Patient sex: M
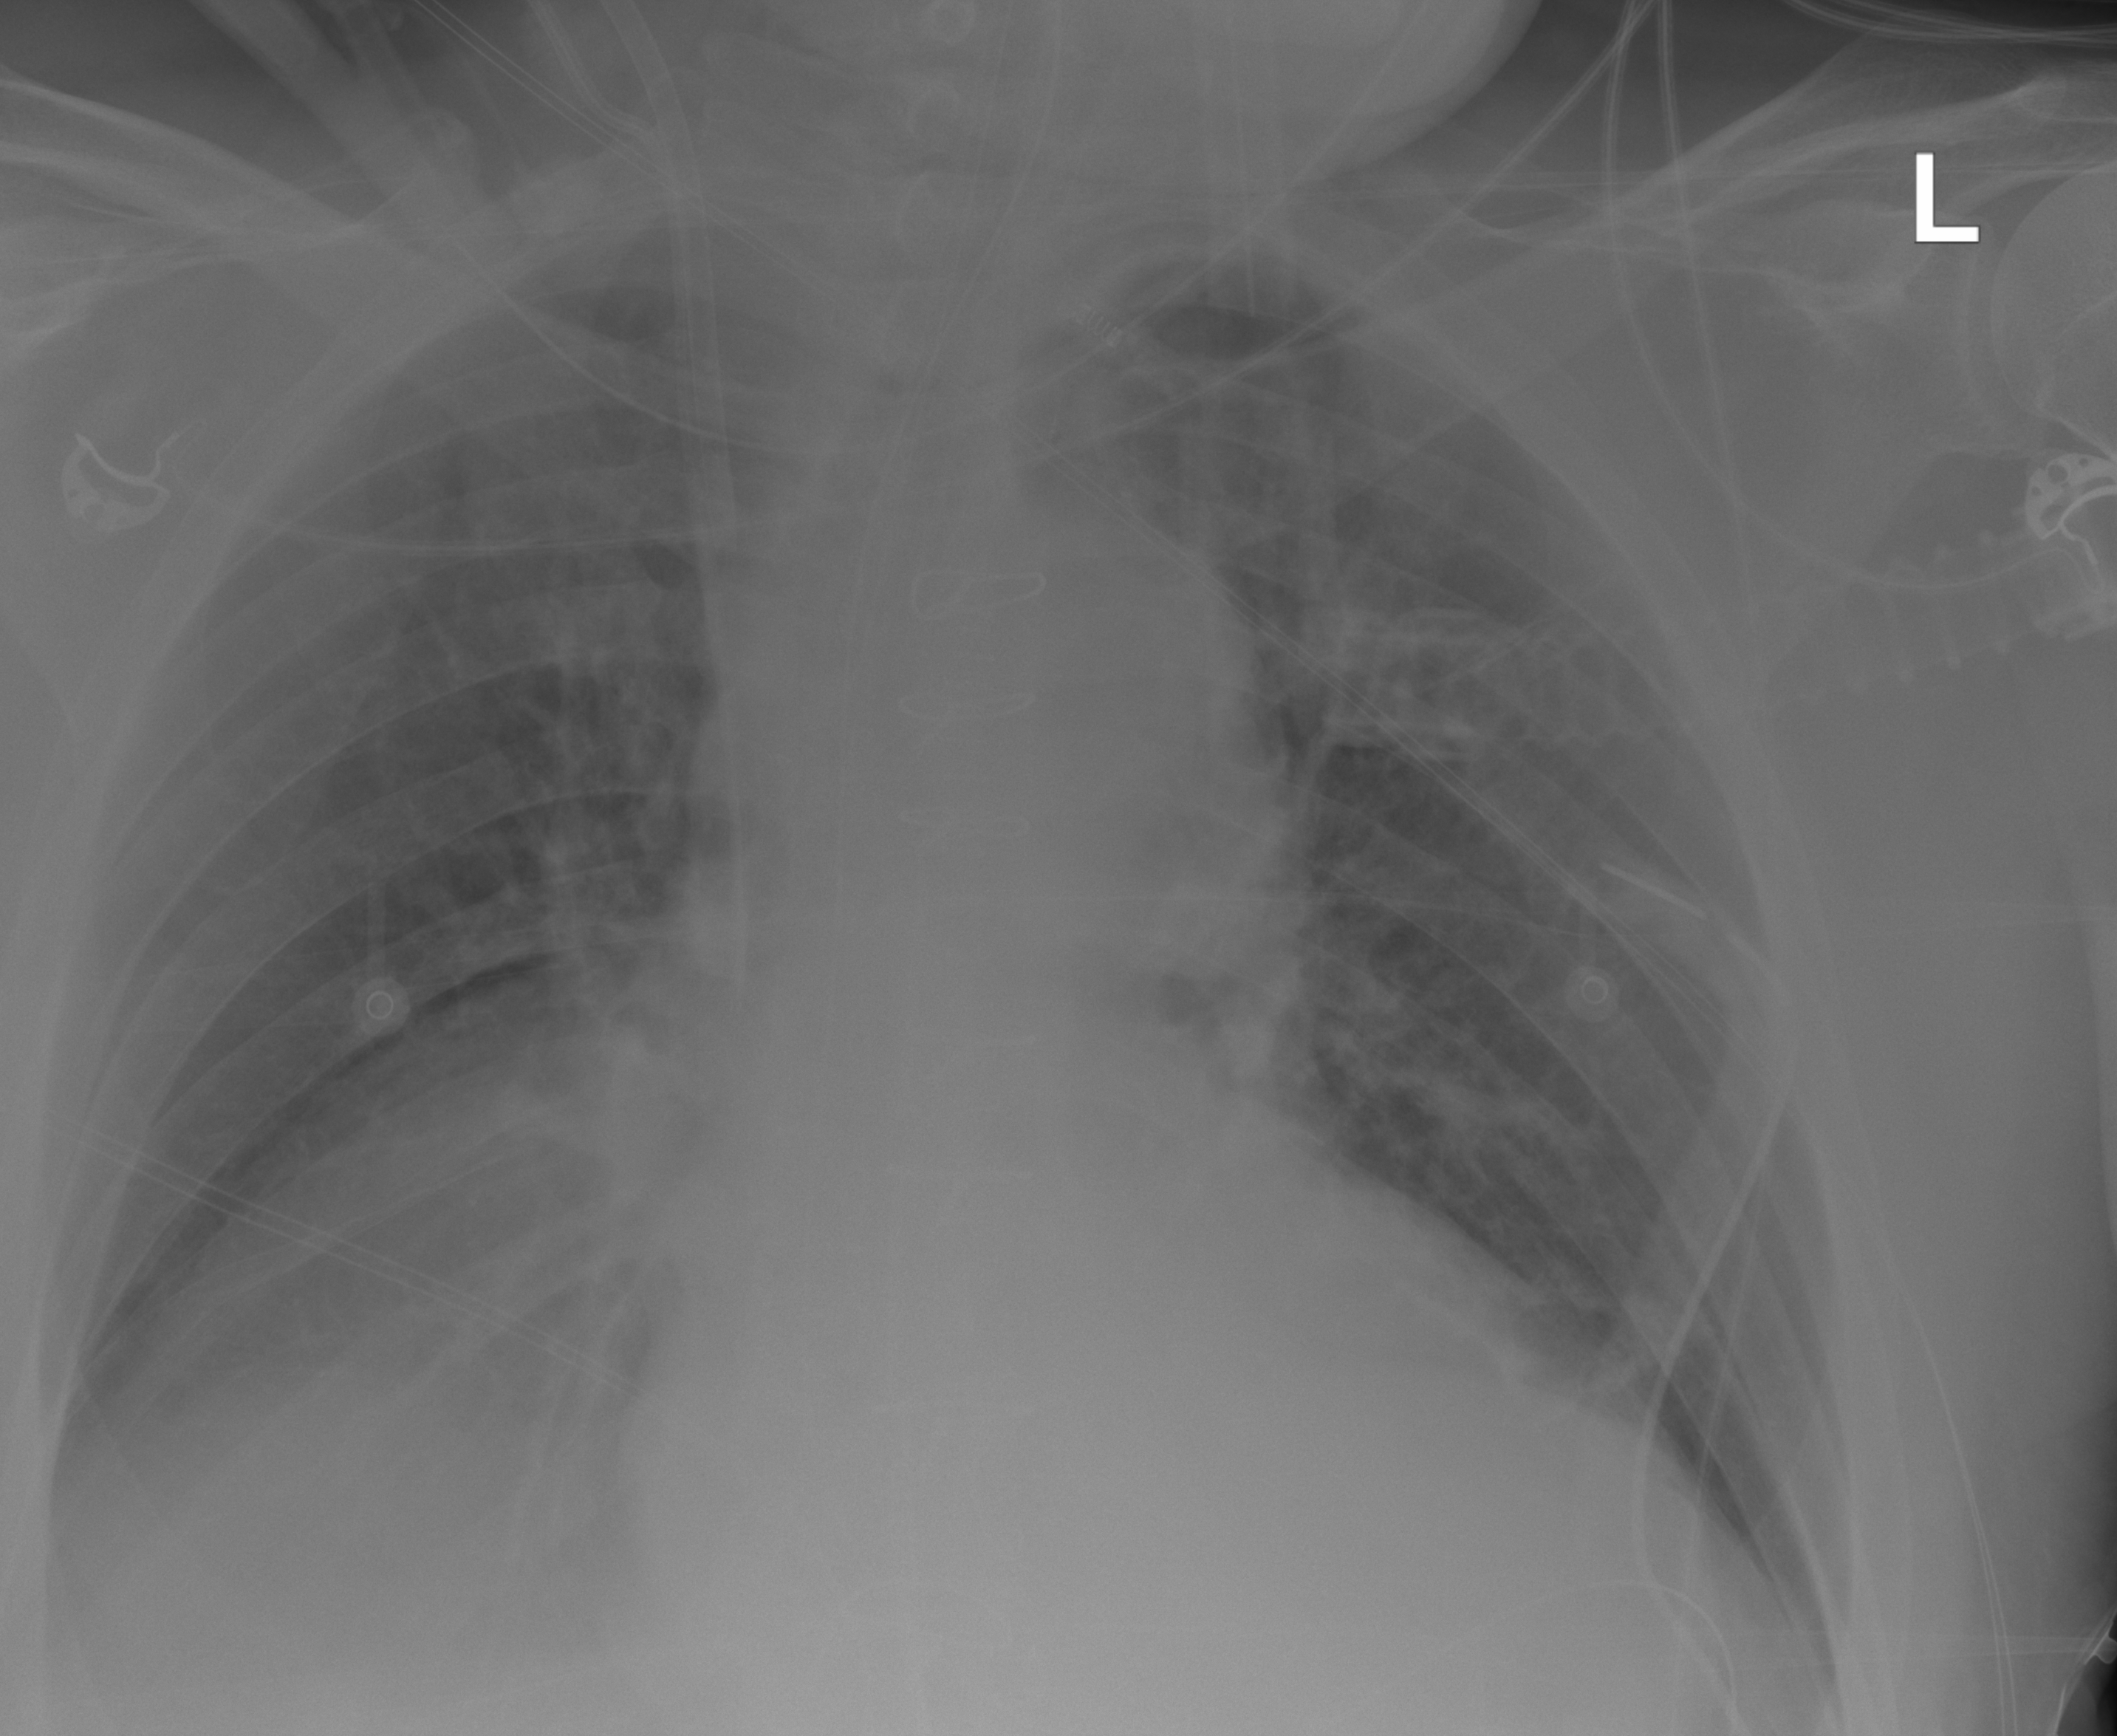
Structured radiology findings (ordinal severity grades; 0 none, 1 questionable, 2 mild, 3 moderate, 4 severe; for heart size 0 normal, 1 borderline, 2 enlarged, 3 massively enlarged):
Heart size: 2
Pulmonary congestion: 0
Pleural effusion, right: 0
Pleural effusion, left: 0
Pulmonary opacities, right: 0
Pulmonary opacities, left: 0
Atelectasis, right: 0
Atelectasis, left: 2